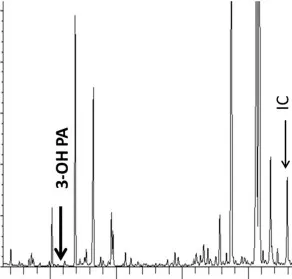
Urine organic acids profiles (Key: 3-OH PA: 3-hydroxypropionic acid, IC: internal standard). Of note our biochemistry laboratory did not quantitate 3-hydroxypropionate at the time the initial spectrum was obtained. B. Undetectable 3-hydroxypropionic acid after initiation of therapy for PA.
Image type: pathology (immunostaining)